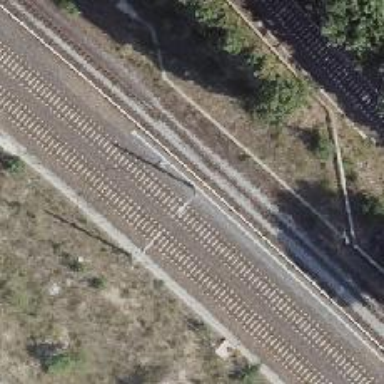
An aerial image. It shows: Catenary mast for power lines.